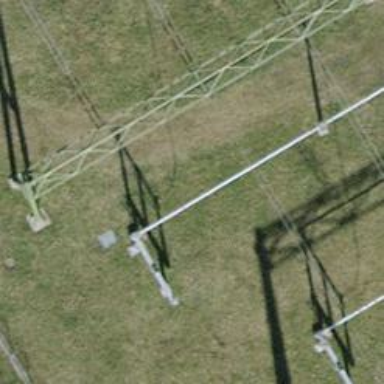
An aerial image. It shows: Switch for power supply.